Question: I would like to download daily mean AOD data. I already did, but I got a file with 6015 rows and only ten rows with data, the rest of raws are empty.

How can I download only the data available?
'''
var clipToCol = function(image){
return image.clip(buff1k)};
var AOD = ee.ImageCollection('MODIS/006/MCD19A2_GRANULES')
.select('Optical_Depth_055')
.filterDate('2019-07-10', '2019-07-15').map(clipToCol);
//.filterBounds(RMSP);
var band_viz = {
min: 0,
max: 350,
palette: ['black', 'blue', 'purple', 'cyan', 'green', 'yellow', 'red']
};
Map.addLayer(AOD.mean(), band_viz, 'Optical Depth 055');
var outline = ee.Image().byte().paint({
featureCollection: buff1k,
color: 1,
width: 1
});
Map.addLayer(outline, {palette: ['black']}, 'buff1k');
Map.setCenter(-46.63203, -23.55221, 9);
var AODmean_2 = AOD.map(function(img) {
return img.reduceRegions({
collection: buff1k,
reducer: ee.Reducer.mean(),
scale: 1000,
}).map(function(f){
return f.set('date', img.date());
});
}).flatten();
Export.table.toDrive({
collection:AODmean_2,
folder: "Google EE results",
selectors:(["date","mean"]),
});
'''
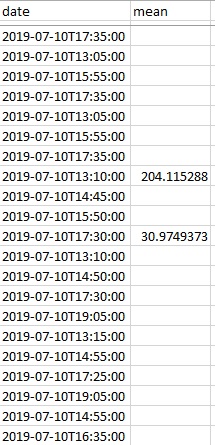
Answer: Use a 'notNull' filter on the collection: change
'''
collection:AODmean_2,
'''
to
'''
collection: AODmean_2.filter(ee.Filter.notNull(["mean"])),
'''